Question: I can seem to get rid of this message in eclipse. I am trying to create a simple hello world android app I keep running into the following for the Class File Editor. Side note: I've downloaded and installed the ADT debugger plugin
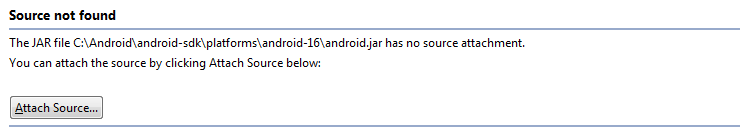
Answer: This should not affect your ability to compile and run your apps.
All the source does is show the actual code that is in the jar as well as any documentation it comes with. The only time "Source not found" would come up is if you click on a method that is from the android jar to see more details (such as pressing + then clicking "Open Declaration/Implementation").
You should be able to close the Class File Editor that shows this error and continue on with development. If you do want to have the sources available in eclipse <URL> SO question has a few methods.